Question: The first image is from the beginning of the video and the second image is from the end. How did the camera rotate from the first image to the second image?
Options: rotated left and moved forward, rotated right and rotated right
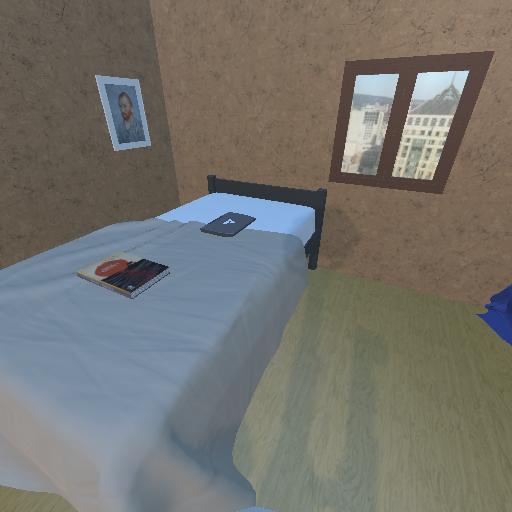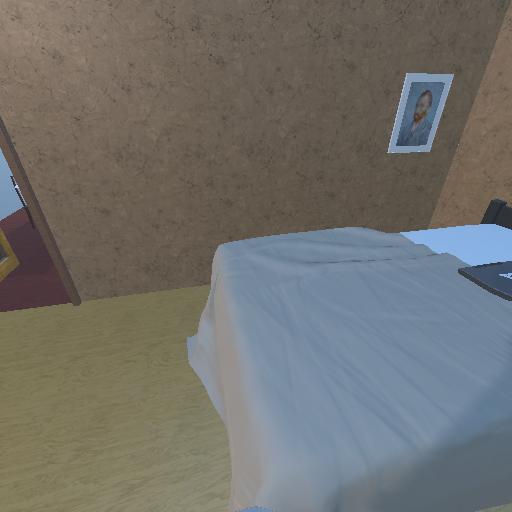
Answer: rotated left and moved forward